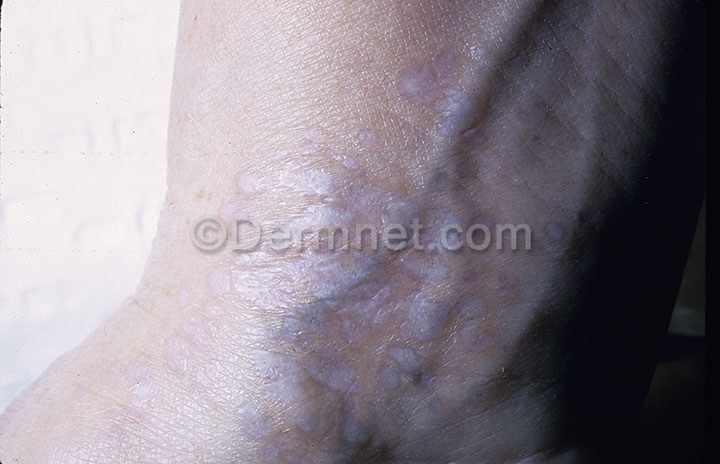
Disease: Psoriasis pictures Lichen Planus and related diseases